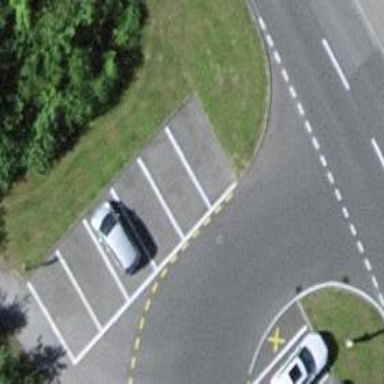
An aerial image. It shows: Parking area.